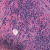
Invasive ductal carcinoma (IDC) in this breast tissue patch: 0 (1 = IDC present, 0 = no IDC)